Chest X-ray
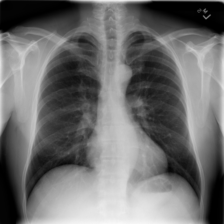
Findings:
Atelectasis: negative
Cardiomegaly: negative
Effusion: negative
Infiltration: negative
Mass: negative
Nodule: negative
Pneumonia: negative
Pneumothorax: negative
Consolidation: negative
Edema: negative
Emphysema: negative
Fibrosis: negative
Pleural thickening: negative
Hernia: negative